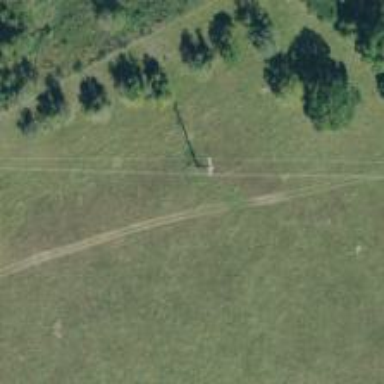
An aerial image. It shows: Power pole.